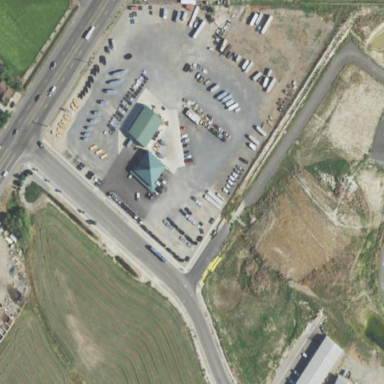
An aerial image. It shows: Trailer shop.